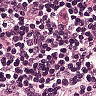
Metastatic tissue present: no